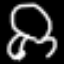
Label: frog